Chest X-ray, PA view. Patient: 41 years old, sex M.
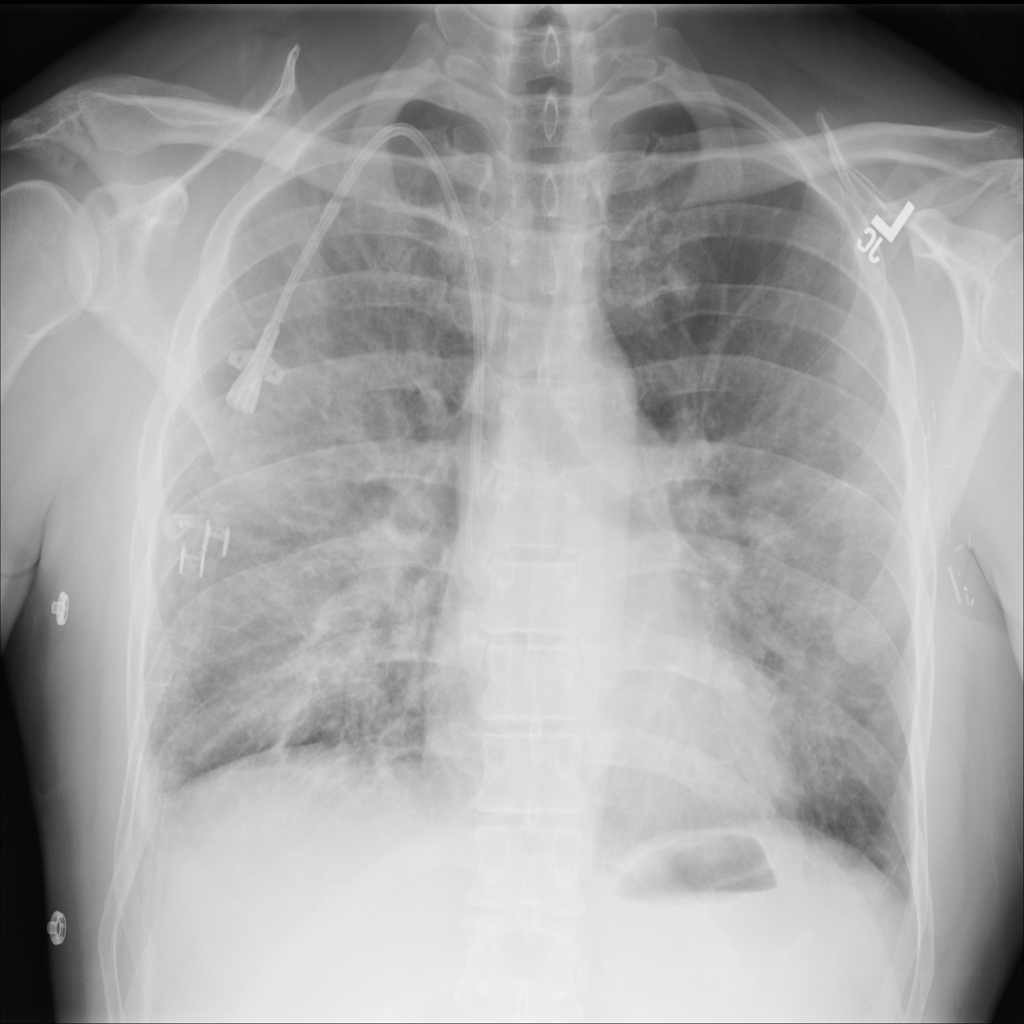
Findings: Pneumonia